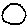
Label: circle